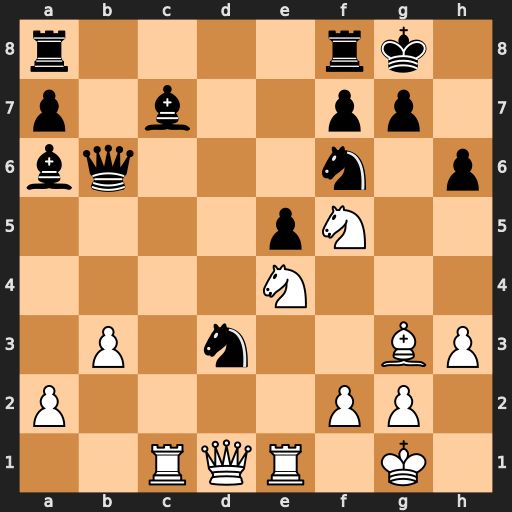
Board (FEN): r4rk1/p1b2pp1/bq3n1p/4pN2/4N3/1P1n2BP/P4PP1/2RQR1K1
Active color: w
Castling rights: -
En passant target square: -
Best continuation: Rc6 Qxc6 Ne7+ Kh7 Nxc6